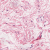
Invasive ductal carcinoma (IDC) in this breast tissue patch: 0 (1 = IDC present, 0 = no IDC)